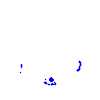
Particle: kaon